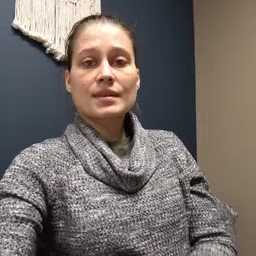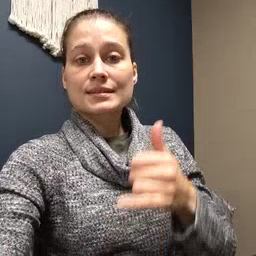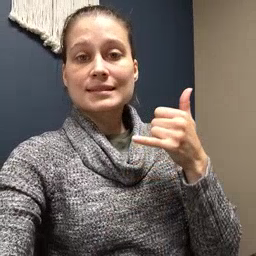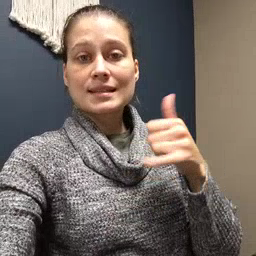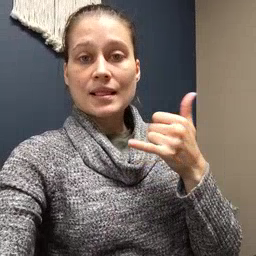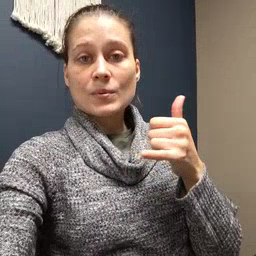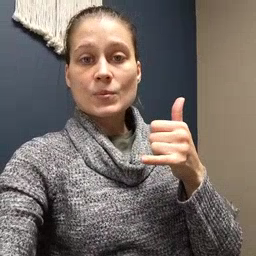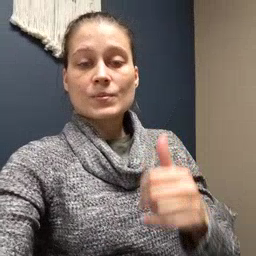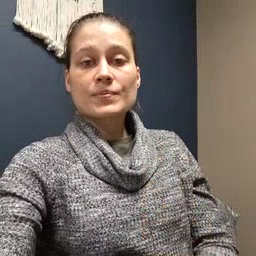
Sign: yellow